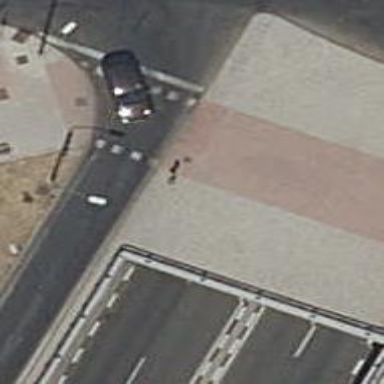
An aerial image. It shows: Crossing with traffic signals.